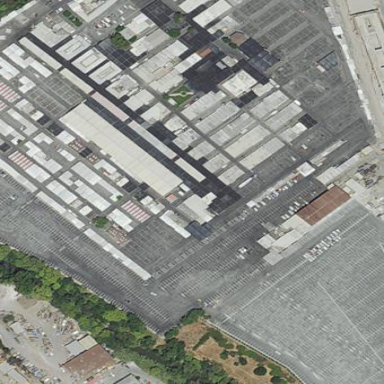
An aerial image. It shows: Retail area that serves as marketplace.